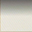
Piece: xx